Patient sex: M
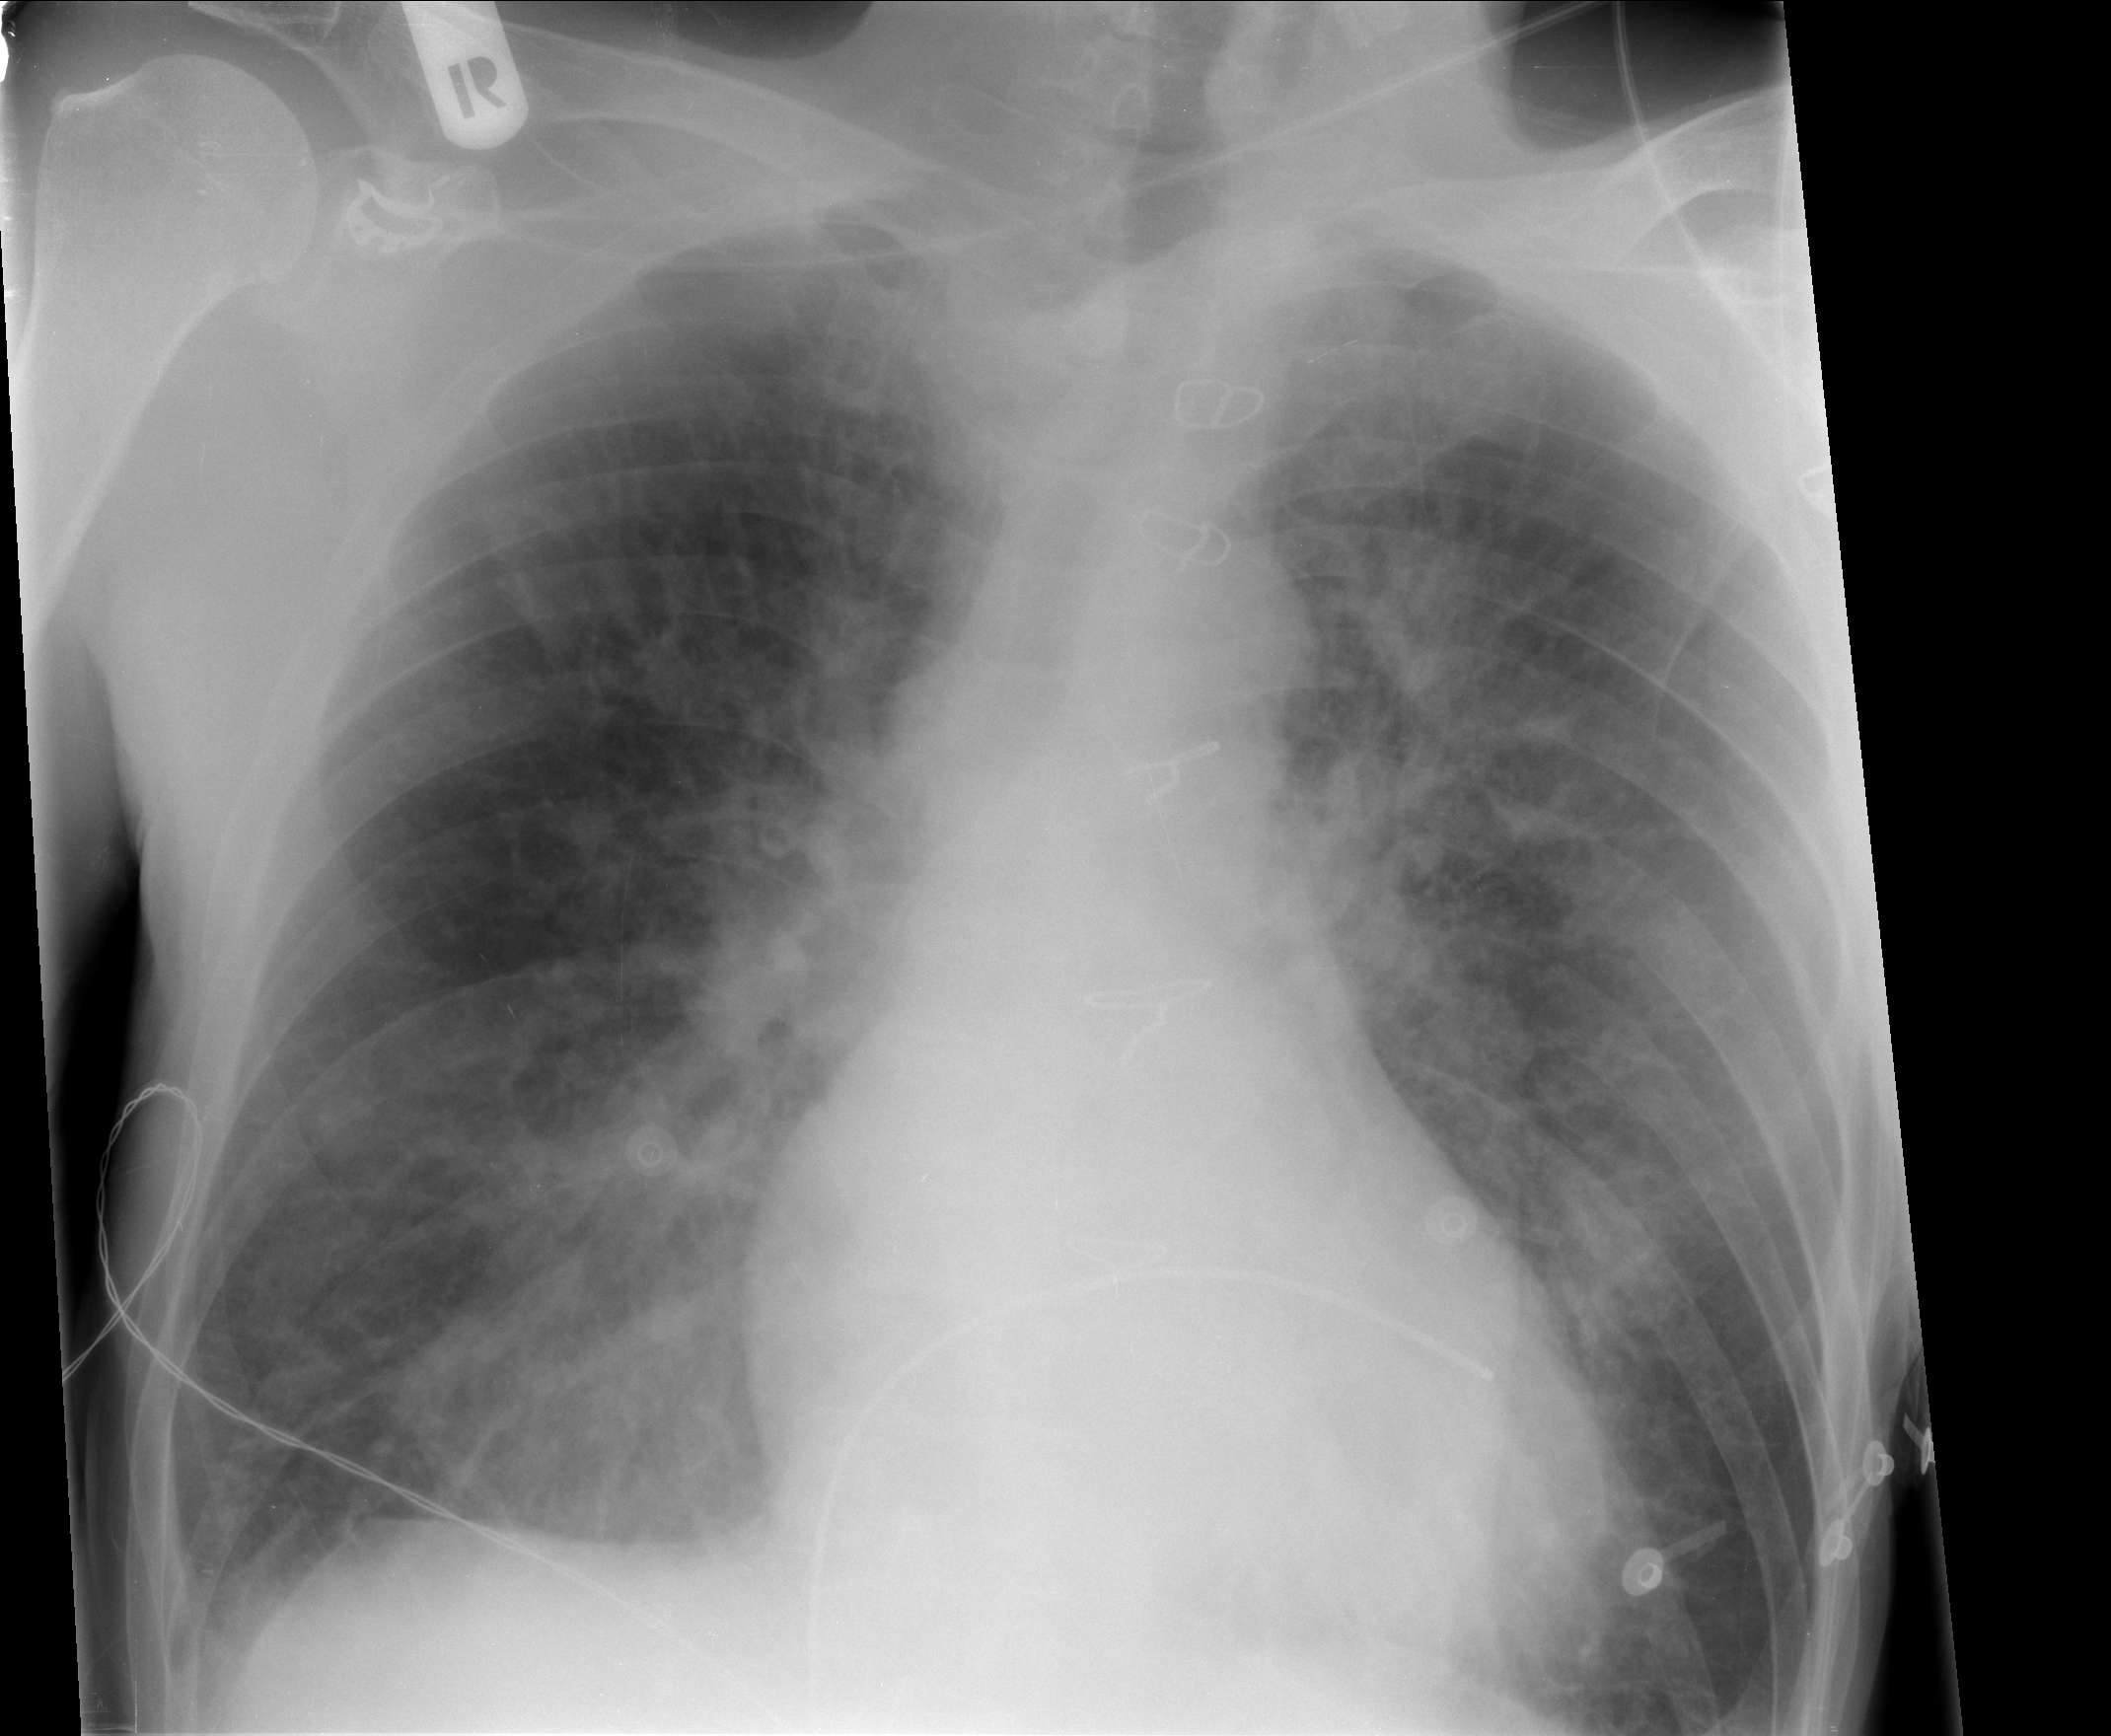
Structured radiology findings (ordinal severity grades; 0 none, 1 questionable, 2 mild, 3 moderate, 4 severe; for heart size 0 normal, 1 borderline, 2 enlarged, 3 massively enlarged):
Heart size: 1
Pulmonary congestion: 3
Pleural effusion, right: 1
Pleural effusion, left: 0
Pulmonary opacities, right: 2
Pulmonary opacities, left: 2
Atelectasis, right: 1
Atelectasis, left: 1